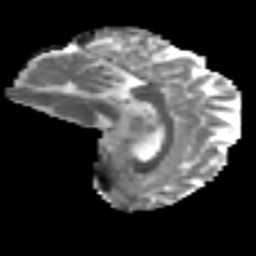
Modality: MD
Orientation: sagittal
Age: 36
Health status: ill
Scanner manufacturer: philips
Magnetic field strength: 3 T
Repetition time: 9 s
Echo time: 0.127 s